Question: The following code snippet has only 50% branch coverage (see below for coverage report)
I'm not sure how to improve this since there are no 'if' statements.
I'm thinking Istanbul must do some sort of measuring that i don't fully understand, any pointers are appreciated.
'''
angular
.module("konakFront", [
"ngRoute"
])
.config(function ($routeProvider) {
"use strict";
$routeProvider
.when("/", {
templateUrl: "views/main.html",
controller: "MainCtrl"
})
.otherwise({
redirectTo: "/"
});
});
'''

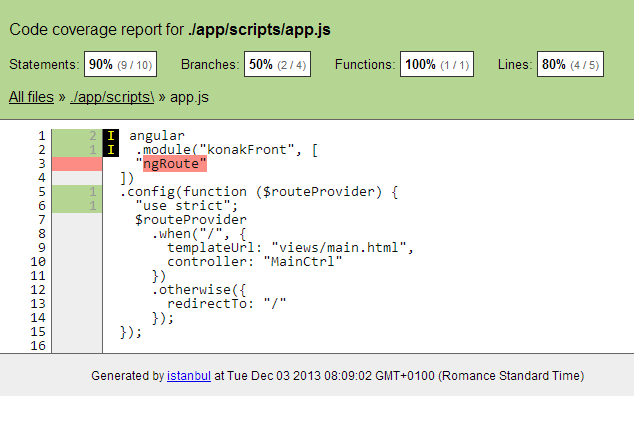
Answer: This was related due to the accidental double instrumentation of the file.
More info can be found here:
<URL>